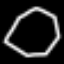
Label: octagon